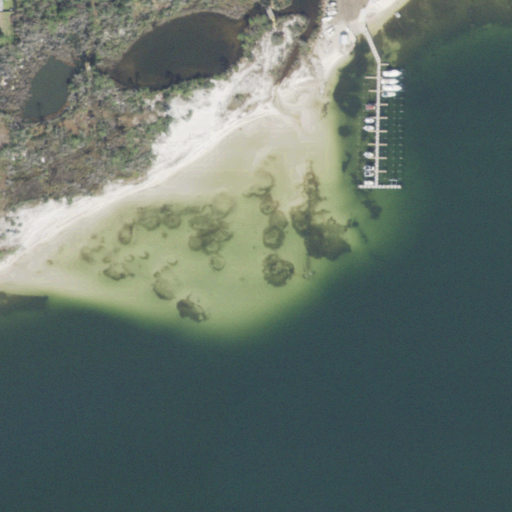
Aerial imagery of cliff(s) in Florida named Red Bluffs containing open water, medium intensity development, evergreen forest, low intensity development, barren land, high intensity development, woody wetlands, shrub, herbaceous wetlands, and grassland